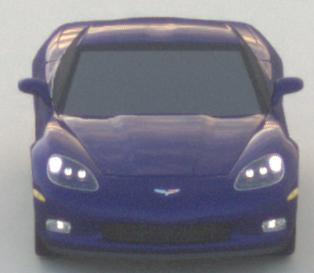
Make: Chevrolet
Model: Corvette Coupé
Detailed model: Corvette (C6) Coupé
Model produced from: 2005/02
Model produced until: 2008/03
Doors: 3
Color: blue
Road condition: dry road
Daytime: sunrise or sunset
Contrast: medium contrast